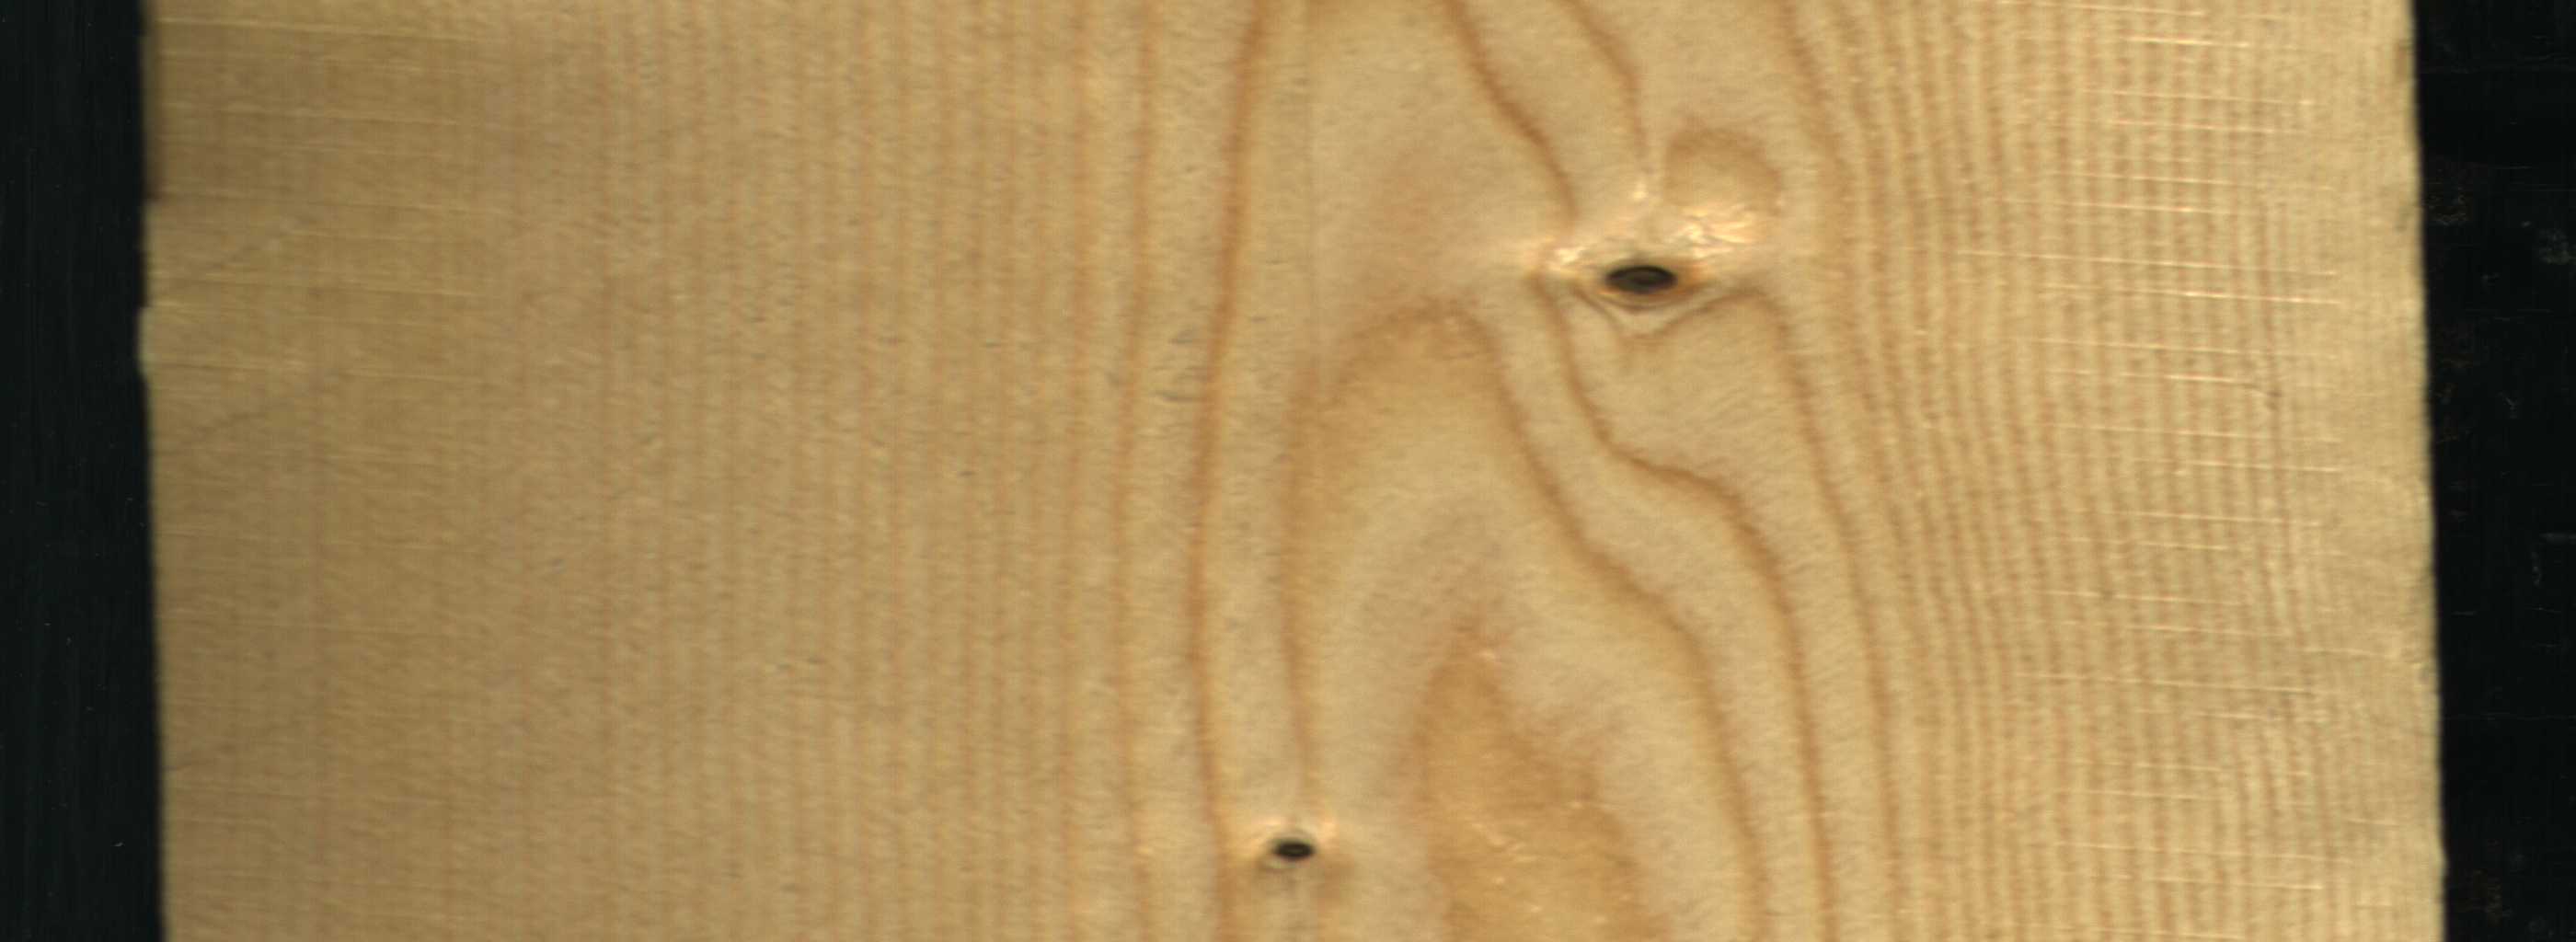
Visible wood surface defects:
Dead_Knot
Dead_Knot